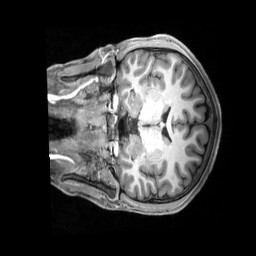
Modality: T1w
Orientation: coronal
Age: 19
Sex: male
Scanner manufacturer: siemens
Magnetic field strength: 3 T
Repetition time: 2.3 s
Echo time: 0.00228 s